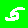
Digit: 5